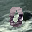
Label: 0